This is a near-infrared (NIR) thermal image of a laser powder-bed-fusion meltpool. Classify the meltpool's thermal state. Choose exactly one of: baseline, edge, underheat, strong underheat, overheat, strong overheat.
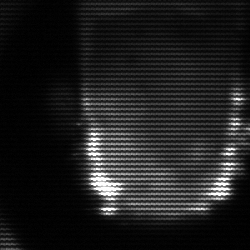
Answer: baseline